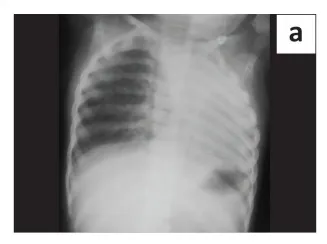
Horseshoe lung in a 2-year-old male associated with left lung hypoplasia. (a) Chest radiograph demonstrates a small, opaque left hemithorax with ipsilateral mediastinal shift and compensatory hyperinflation of the right lung.
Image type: radiology (x_ray)